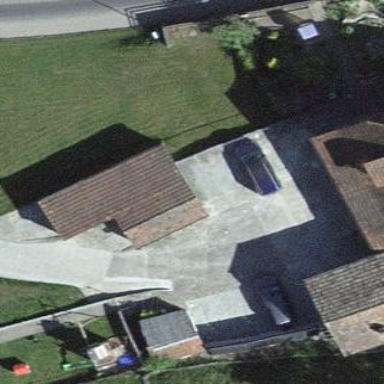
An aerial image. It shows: Garage.